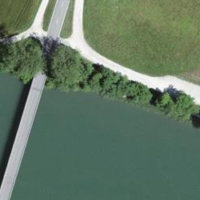
EUNIS habitat code: 40
Species observed at this site:
Lacerta agilis